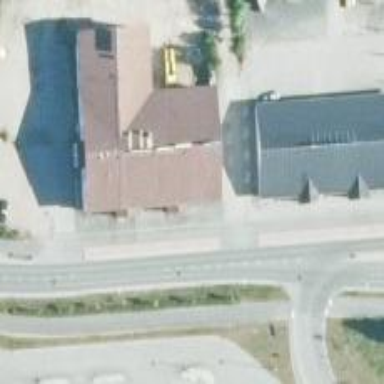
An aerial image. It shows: Retail building.